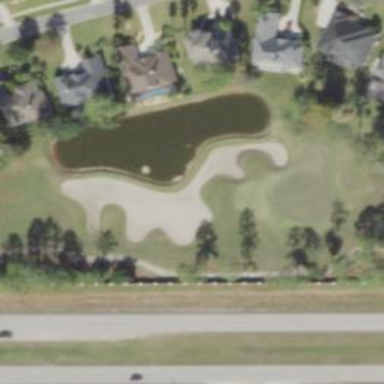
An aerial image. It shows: Golf bunker filled with sandy terrain.